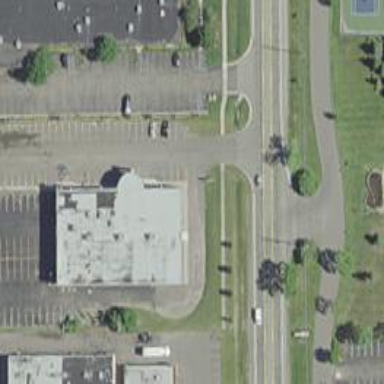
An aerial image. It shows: Supermarket.